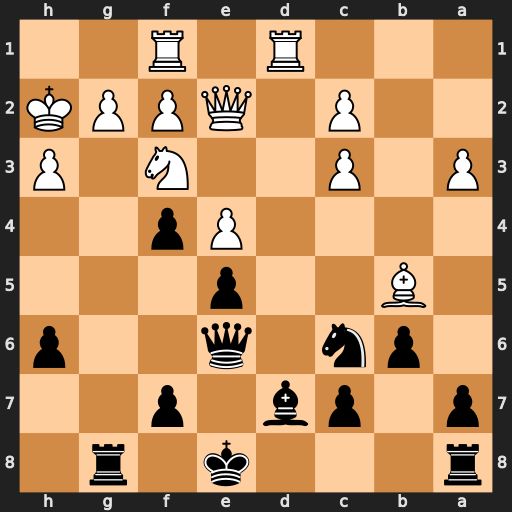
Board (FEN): r3k1r1/p1pb1p2/1pn1q2p/1B2p3/4Pp2/P1P2N1P/2P1QPPK/3R1R2
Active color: b
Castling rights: q
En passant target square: -
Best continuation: Rxg2+ Kxg2 Qxh3+ Kg1 O-O-O